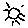
Label: sun